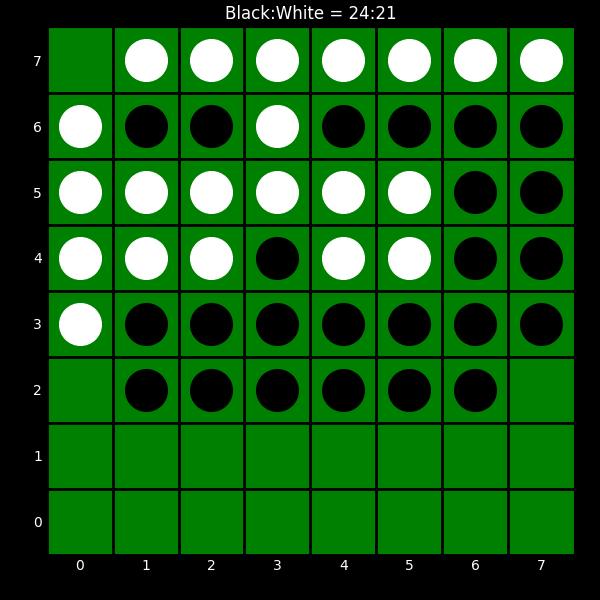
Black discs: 24
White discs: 21